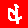
Digit: 4